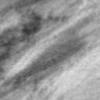
Label: change